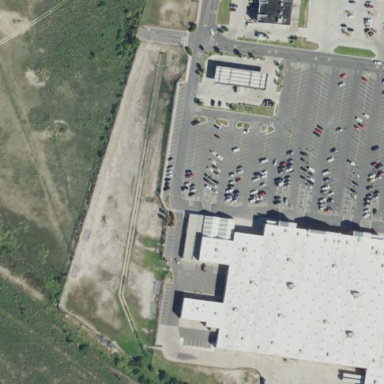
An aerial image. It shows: Retail area.